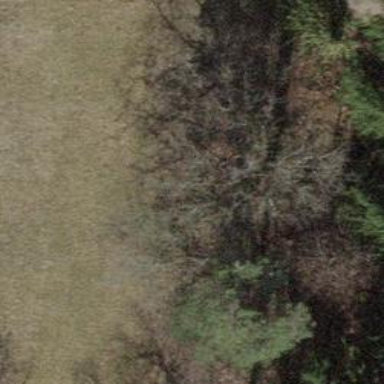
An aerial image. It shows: Tree stand hunting spot.